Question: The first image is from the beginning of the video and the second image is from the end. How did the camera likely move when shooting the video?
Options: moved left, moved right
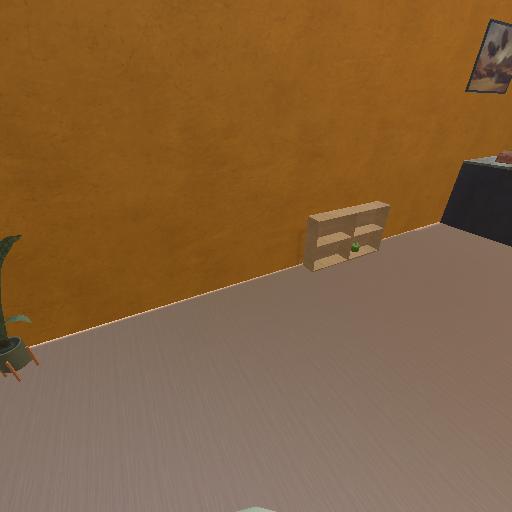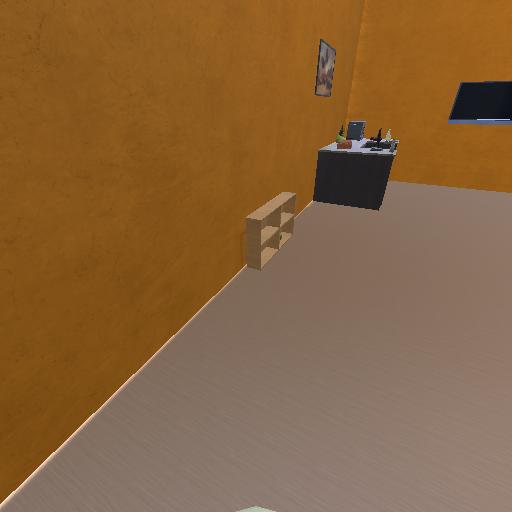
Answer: moved left